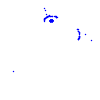
Particle: proton